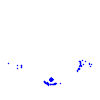
Particle: proton